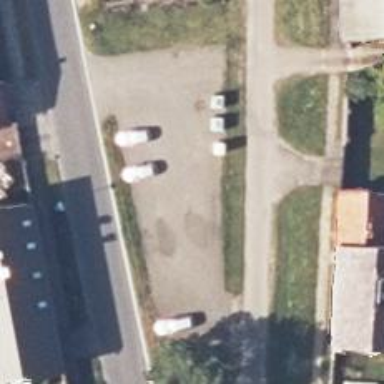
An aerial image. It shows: Parking area with surface.